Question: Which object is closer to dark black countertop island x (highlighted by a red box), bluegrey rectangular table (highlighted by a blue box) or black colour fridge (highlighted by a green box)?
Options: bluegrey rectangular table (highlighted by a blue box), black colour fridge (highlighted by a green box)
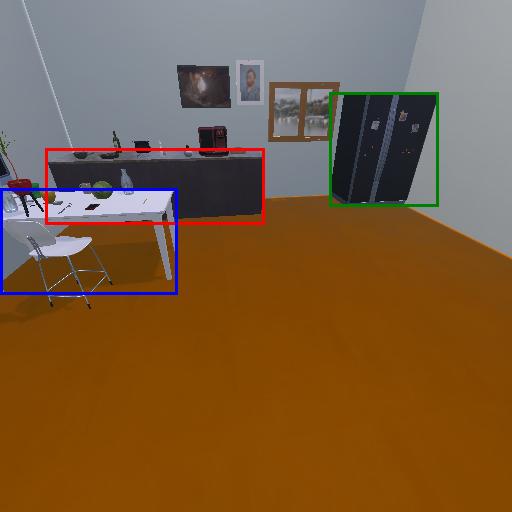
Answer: bluegrey rectangular table (highlighted by a blue box)